Question: I've been wondering a long time about this. Is there a way in eg Chrome to see what events are bound to an element? Since many people now use jQuery with a syntax like the following:
'''
$("a.subtle").click(function(){
//do something
});
'''
Is there a way in the inspector to easily find this code? I know in the inspector you can go to the "event listeners"-tab to see what events are bound. Looking at an example I can see there is a click-event on the element with the js file of jQuery next to it, so this must somehow point to it, but of course it is obscured by all the jQuery code. Here's what I'm looking at:

So the question is, is there a quick way to find the jQuery code applied to an element? To be clear, I want to quickly find the code I posted up top.
I could search through the source code for a '.click()' on that class, but of course it could be done via its parent, or with '.on()', or on so many bazillion ways..
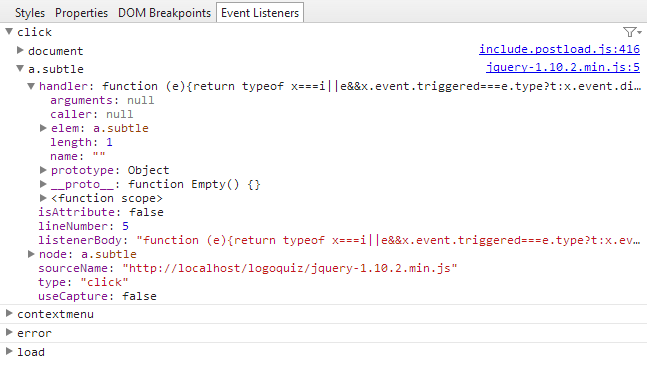
Answer: Check out the <URL>.
---
Here's a quote from their website:
> Visual Event is an open source Javascript bookmarklet which provides debugging information about events that have been attached to DOM elements.Visual Event shows:- - - -